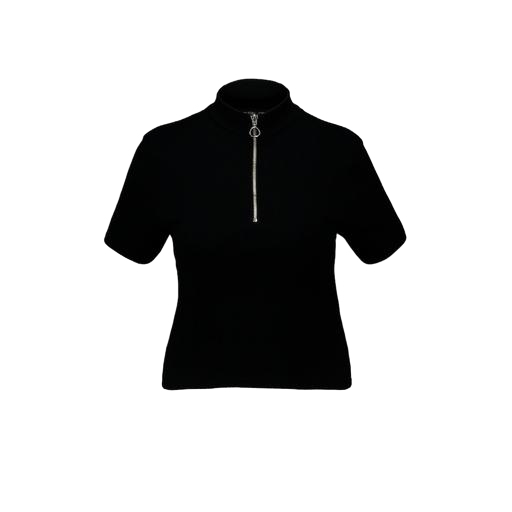
half-zip tee, high-neck ribbed-jersey t-shirt, black cropped polo shirt, white background